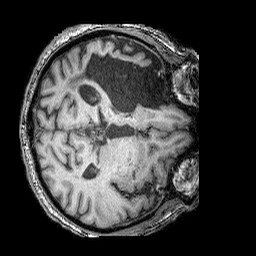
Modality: T1w
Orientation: axial
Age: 52
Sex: male
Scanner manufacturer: siemens
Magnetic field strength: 3 T
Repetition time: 2.25 s
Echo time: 0.00415 s